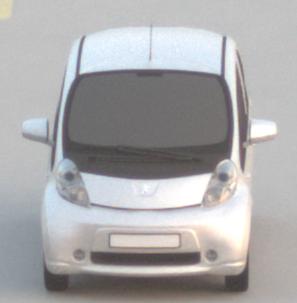
Make: Peugeot
Model: iOn
Detailed model: iOn
Model produced from: 2010/12
Model produced until: 2013/02
Doors: 5
Color: white
Road condition: dry road
Daytime: dawn
Contrast: low contrast